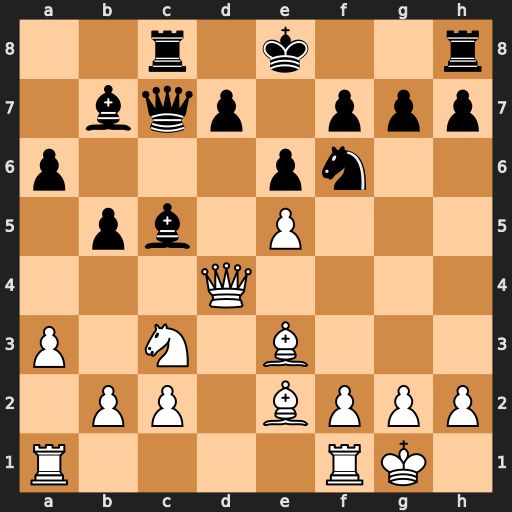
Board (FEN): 2r1k2r/1bqp1ppp/p3pn2/1pb1P3/3Q4/P1N1B3/1PP1BPPP/R4RK1
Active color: w
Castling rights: k
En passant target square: -
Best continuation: Qxc5 Qxc5 Bxc5 Rxc5 exf6